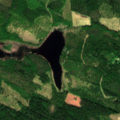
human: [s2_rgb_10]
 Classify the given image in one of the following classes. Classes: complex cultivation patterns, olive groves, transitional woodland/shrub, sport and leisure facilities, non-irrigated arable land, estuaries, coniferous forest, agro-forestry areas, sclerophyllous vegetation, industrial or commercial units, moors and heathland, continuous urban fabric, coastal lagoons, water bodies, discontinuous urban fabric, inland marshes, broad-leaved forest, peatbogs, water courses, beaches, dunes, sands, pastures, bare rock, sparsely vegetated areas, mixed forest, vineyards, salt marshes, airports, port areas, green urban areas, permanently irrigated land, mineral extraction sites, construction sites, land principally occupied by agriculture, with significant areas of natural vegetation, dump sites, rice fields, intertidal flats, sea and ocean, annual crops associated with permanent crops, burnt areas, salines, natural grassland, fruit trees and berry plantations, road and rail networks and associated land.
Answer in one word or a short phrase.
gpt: coniferous forest, mixed forest, water bodies